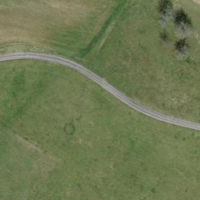
EUNIS habitat code: 52
Species observed at this site:
Cardamine pratensis